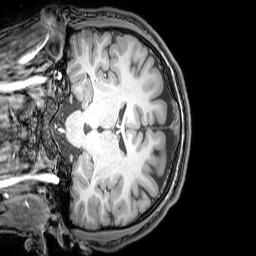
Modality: T1w
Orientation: coronal
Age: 22
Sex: male
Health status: healthy
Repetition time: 0.081 s
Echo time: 0.037 s